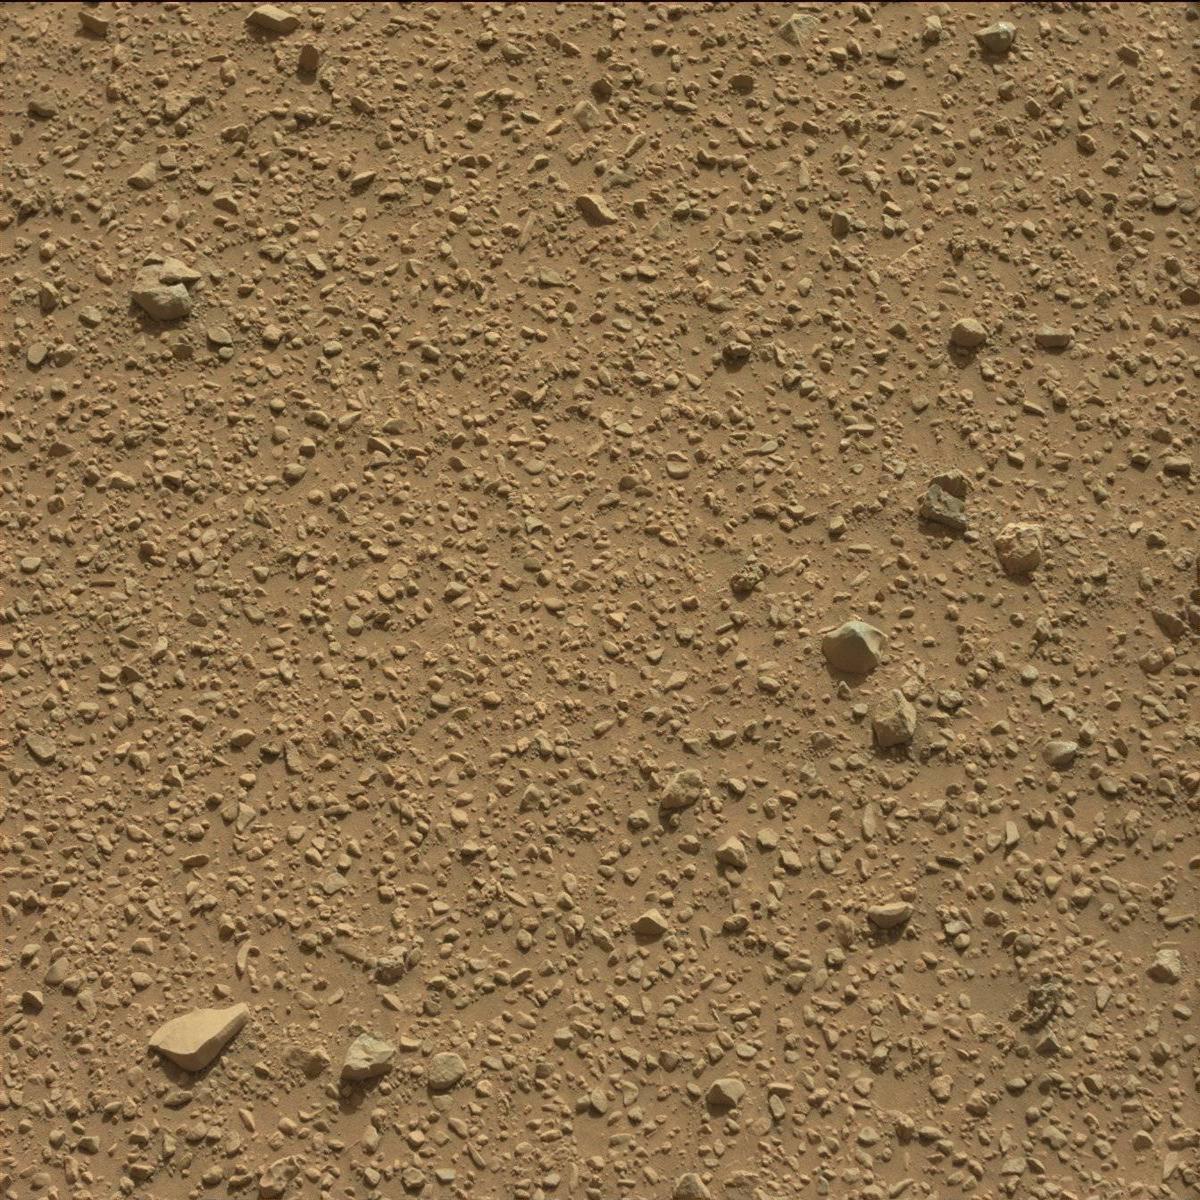
Terrain classes present: Bedrock, Sand / Soil